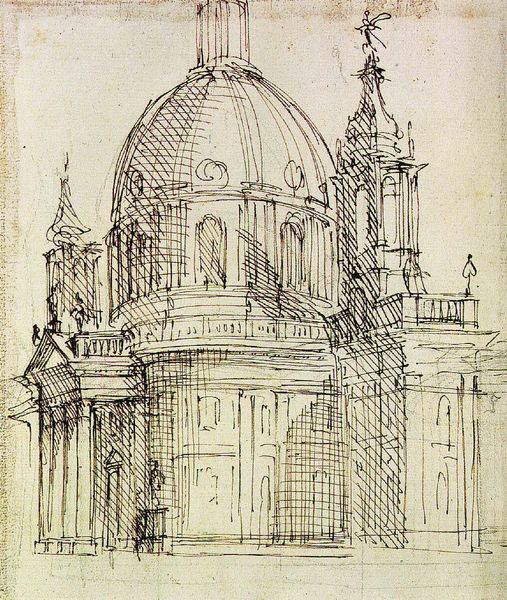
Titel: Kirche des Klosters Superga über Turin
Künstler: Filippo Juvarra
Standort: Turin, La Superga (EU - I - Piemont)
Schlagwörter: feder, fenster, laterne, schwarz, skizze, säulen, zeichnung, dach, architektur, kirche, england, rund, turm, papier, fassade, giebel, grafik, kuppel, bögen, tusche, türme, balustrade, dom, linear, schraffur, schraffiert, entwurf, statuen, portikus, dresden, london, federzeichnung, zeichung, balustade, st. paul's